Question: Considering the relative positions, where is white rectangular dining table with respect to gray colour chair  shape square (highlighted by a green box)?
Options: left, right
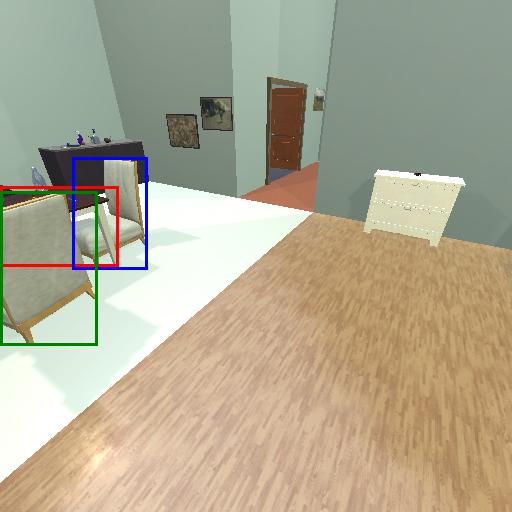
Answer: left